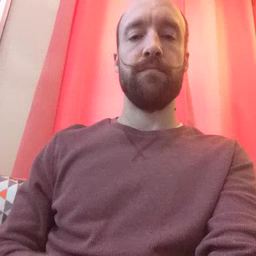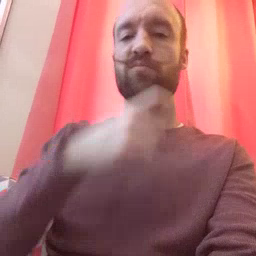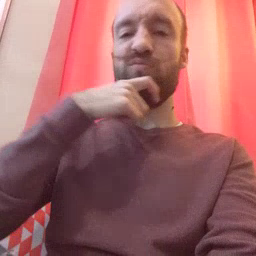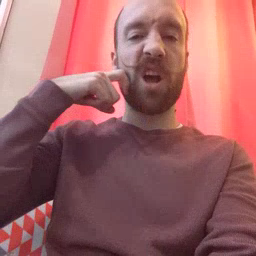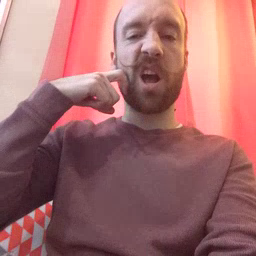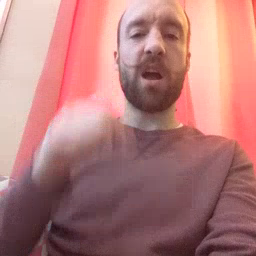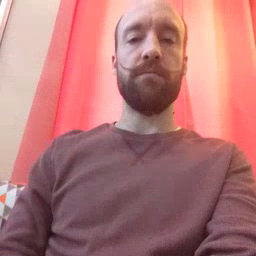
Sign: dry